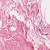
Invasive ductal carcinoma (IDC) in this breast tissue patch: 0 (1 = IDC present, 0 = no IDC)